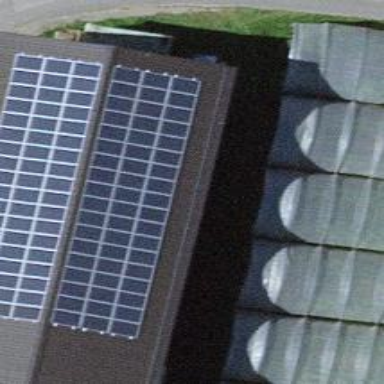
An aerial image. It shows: Solar photovoltaic panel generator.